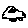
Label: car